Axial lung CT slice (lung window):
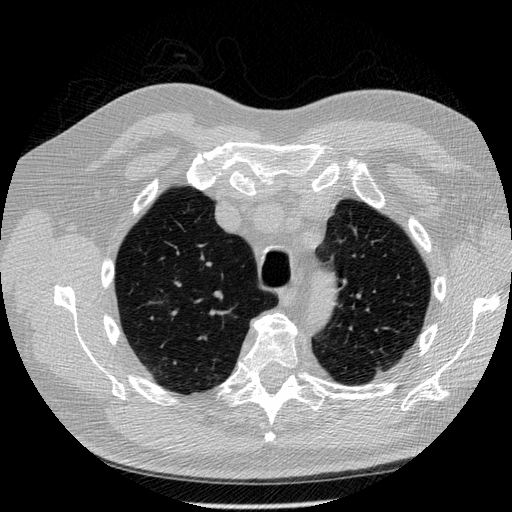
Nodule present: no